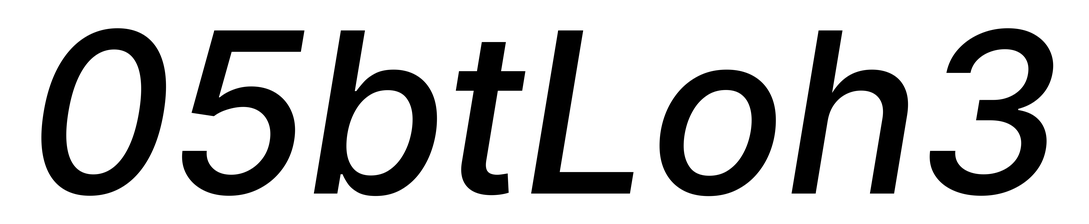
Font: Inter-Italic_Medium_Italic